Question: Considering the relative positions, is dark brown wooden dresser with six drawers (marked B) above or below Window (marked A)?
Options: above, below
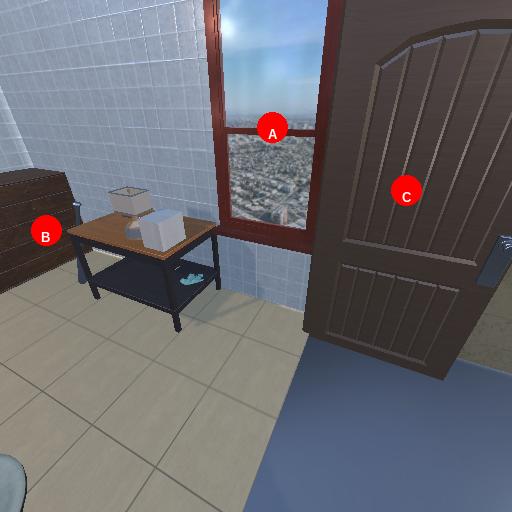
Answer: above